Question: As subject asks, what is the easiest way to achieve the below input form?

Is it using UITableView? Or something else? I tinker around with code a little bit and I think I may be doing more work than I have to. I recall a presentation in which the presenter said that if I am doing too much hacking to get a feature, perhaps I am doing it wrong.
I searched the web for several frameworks and they are not sufficient. I tried ELCTextField. I try to use IBAForms which looks really good but the sample code is so confusing, I have no idea on how to use it. If you have any sample code, please share it and I would appreciate it. I also try RoundedUITableView and cannot get that to work.
Links to the frameworks:
1. ELCTextField: <URL>
2. IBAForms: <URL>
3. RoundedUITableView: <URL>
PS: When I try to combine RoundedUITableVIew with ELCTextField, everything breaks. It's heartbreaking...
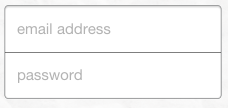
Answer: You can do this with two 'UITextField's set within a container 'UIView' object. You will have to set the 'borderColor', 'borderWidth' and 'cornerRadius'. I've created some <URL> illustrating this.
Basically we will lay the two text fields adjacent vertically inside the container view. We will set the container view's 'clipsToBounds' property to 'YES'. We will assign borders to all the three objects and add a corner radius to the container view to get the effect as a grouped table view.
We will also add 'rightView' and 'leftView' properties of the two 'UITextField' objects to get the padding effect.